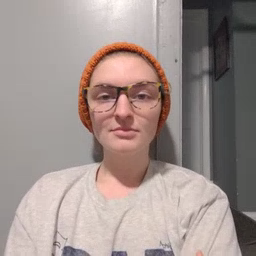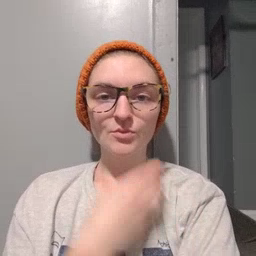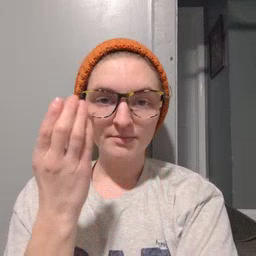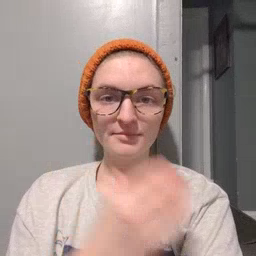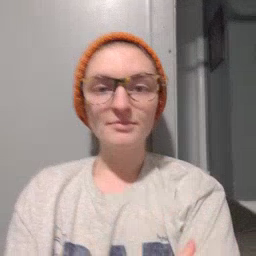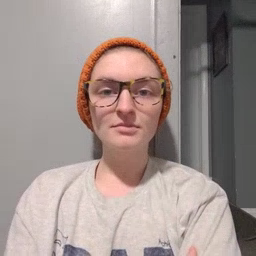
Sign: giraffe